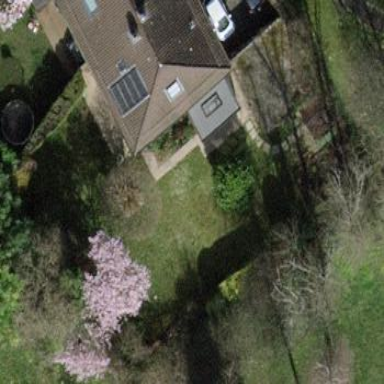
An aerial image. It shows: Garden surrounded by fence.